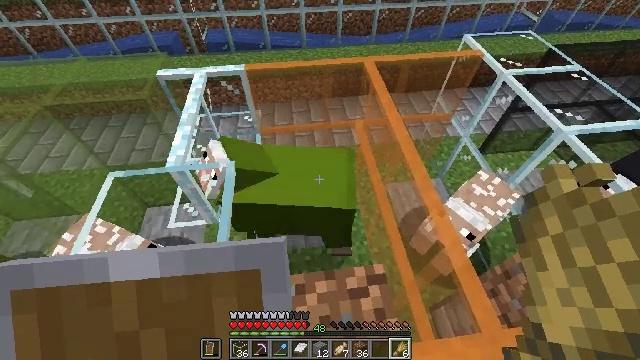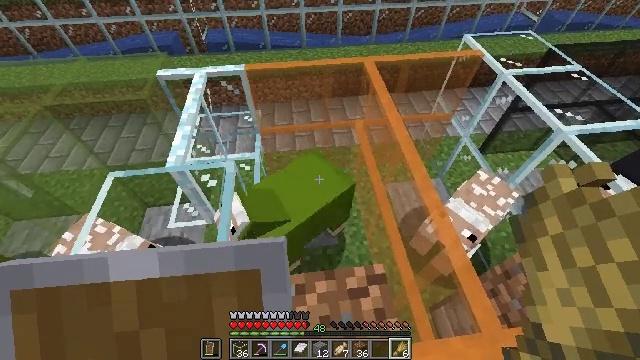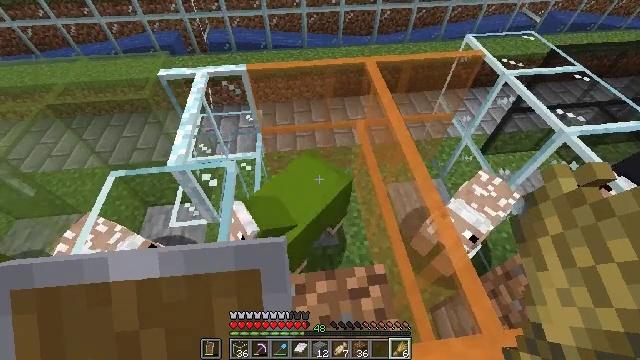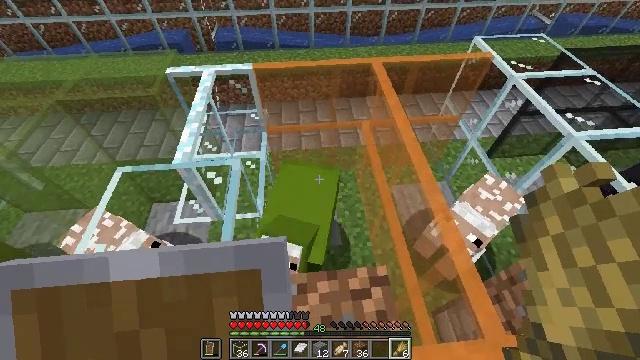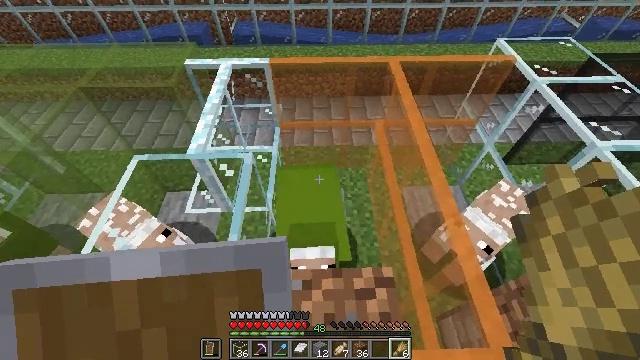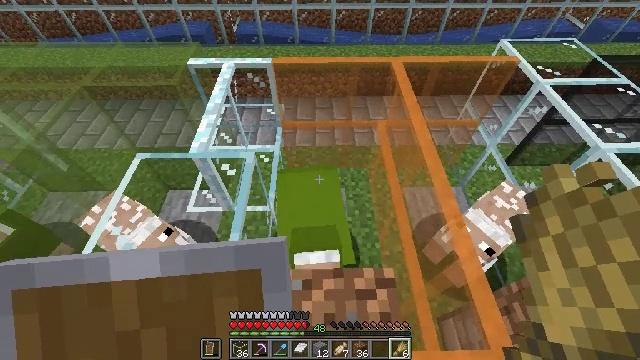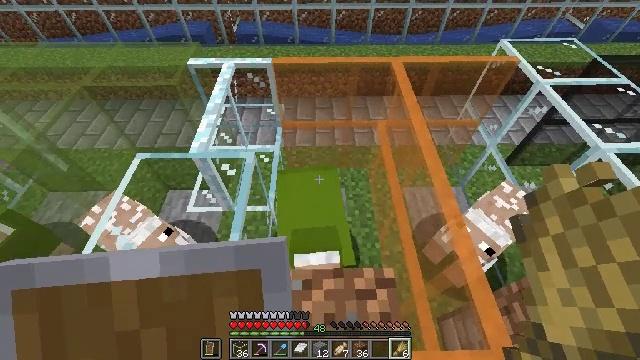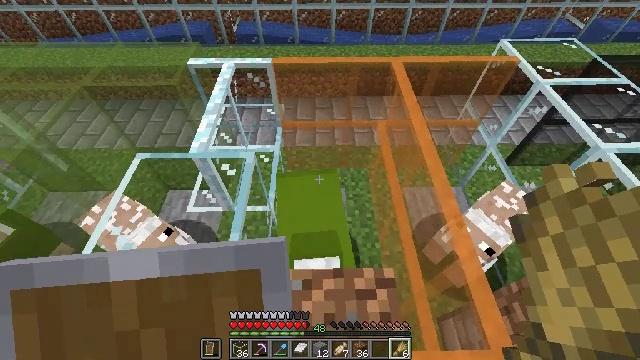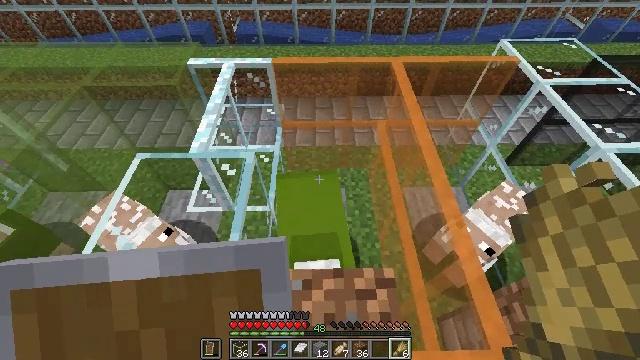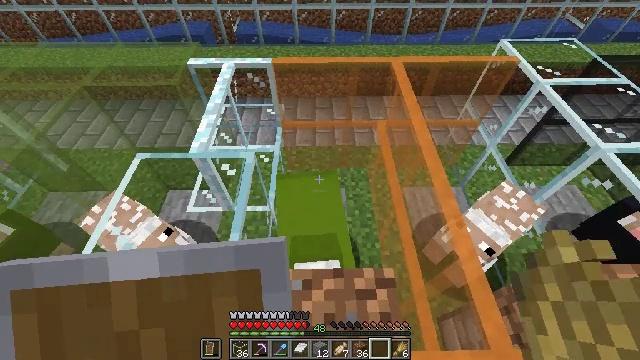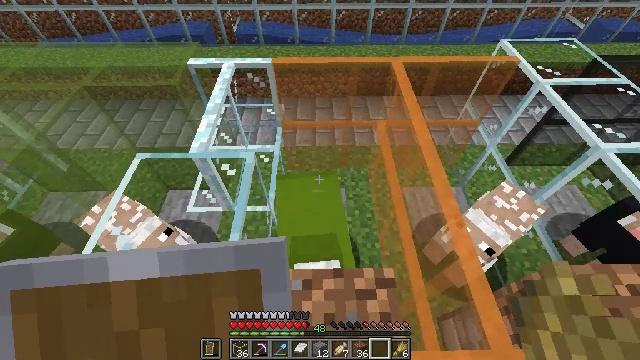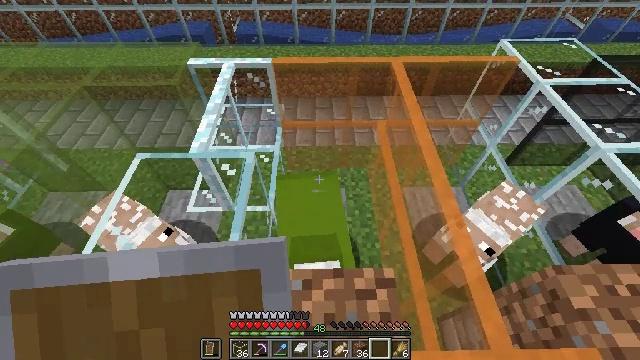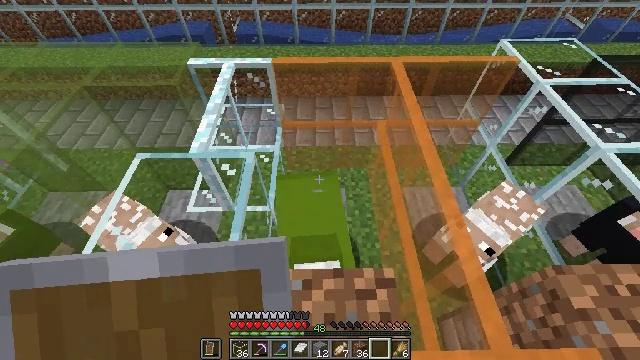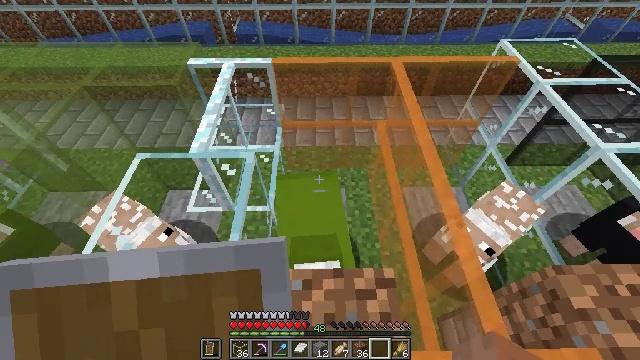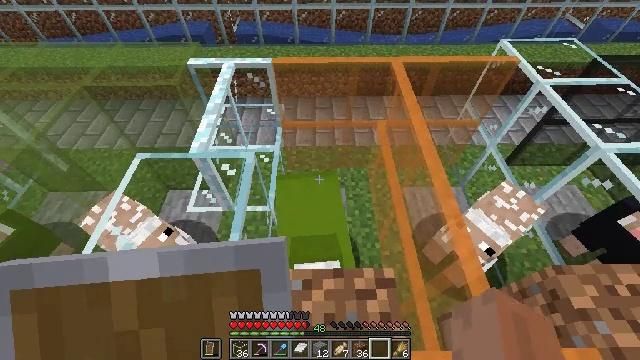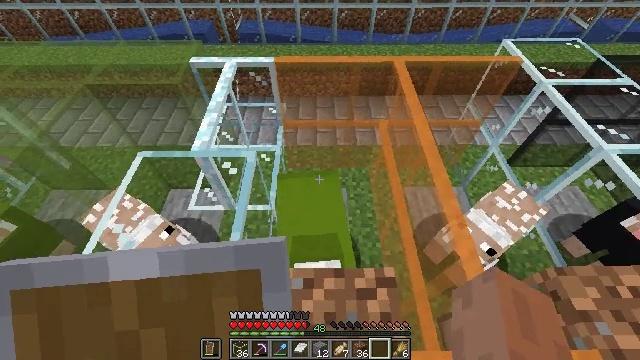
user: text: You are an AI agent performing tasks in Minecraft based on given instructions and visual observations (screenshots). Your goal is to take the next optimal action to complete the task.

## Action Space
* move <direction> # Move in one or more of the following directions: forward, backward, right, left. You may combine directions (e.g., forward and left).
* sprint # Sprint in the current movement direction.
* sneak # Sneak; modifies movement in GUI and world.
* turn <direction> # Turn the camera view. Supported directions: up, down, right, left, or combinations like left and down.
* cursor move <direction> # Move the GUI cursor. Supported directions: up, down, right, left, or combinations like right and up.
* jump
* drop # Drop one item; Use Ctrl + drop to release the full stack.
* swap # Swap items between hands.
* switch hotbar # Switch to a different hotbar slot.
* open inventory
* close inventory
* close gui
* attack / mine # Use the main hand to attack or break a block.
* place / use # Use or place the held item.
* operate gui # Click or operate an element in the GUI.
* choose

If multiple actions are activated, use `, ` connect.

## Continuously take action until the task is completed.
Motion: motion action
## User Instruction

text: Mine the glass pane carefully.
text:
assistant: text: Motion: no_op
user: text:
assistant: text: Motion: no_op
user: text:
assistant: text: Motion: turn left
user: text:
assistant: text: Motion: turn left
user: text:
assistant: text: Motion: no_op
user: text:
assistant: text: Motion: no_op
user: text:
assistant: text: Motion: no_op
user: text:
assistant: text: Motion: no_op
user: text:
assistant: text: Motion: no_op
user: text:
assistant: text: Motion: no_op
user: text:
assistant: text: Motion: no_op
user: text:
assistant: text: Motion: no_op
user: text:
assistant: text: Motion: no_op
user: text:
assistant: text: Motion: no_op
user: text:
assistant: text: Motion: no_op
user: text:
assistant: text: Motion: turn left
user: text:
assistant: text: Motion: turn left
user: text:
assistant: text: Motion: turn left
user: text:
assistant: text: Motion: turn left
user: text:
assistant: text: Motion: turn left
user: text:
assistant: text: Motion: turn left
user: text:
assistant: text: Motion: turn left
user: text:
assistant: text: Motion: turn left and up
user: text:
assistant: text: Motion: turn up
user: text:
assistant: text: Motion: no_op
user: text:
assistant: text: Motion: turn right
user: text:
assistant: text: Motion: turn right and down
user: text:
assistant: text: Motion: turn down
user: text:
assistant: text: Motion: no_op
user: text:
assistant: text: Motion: no_op